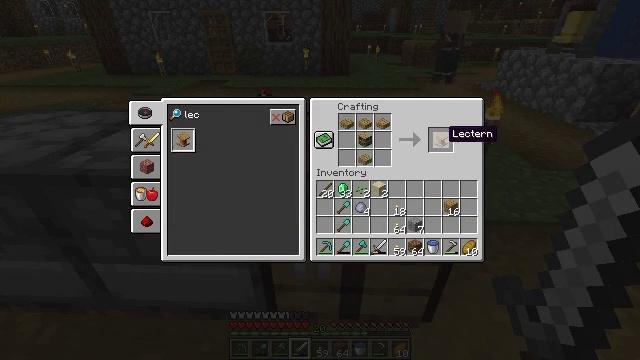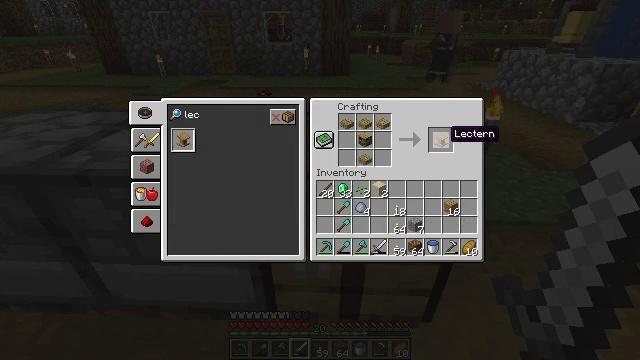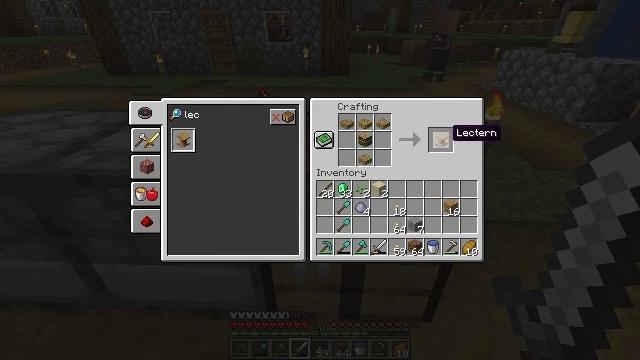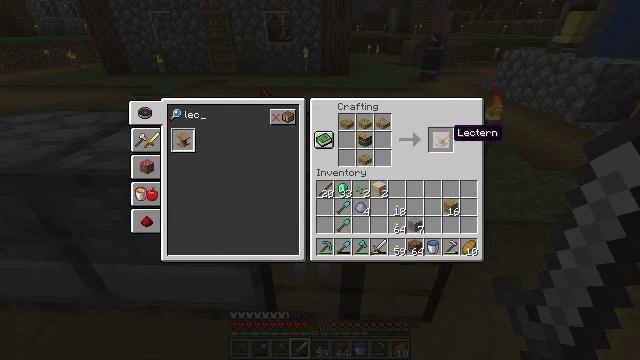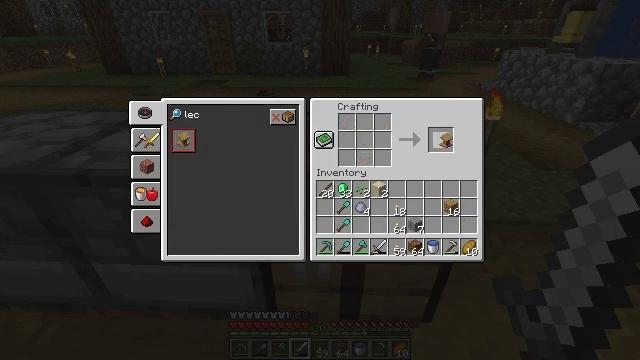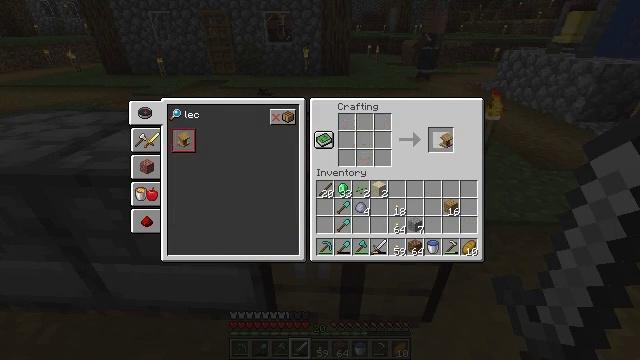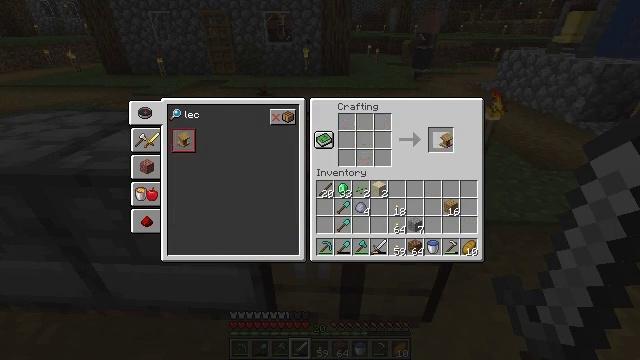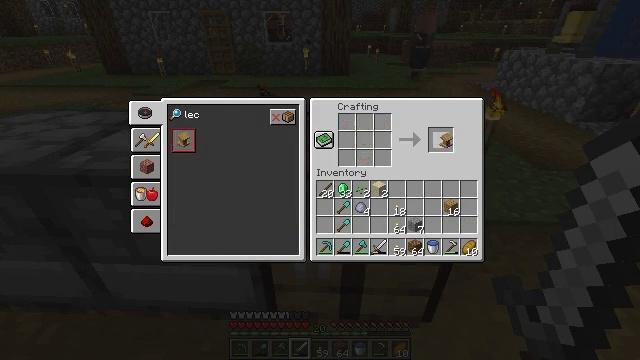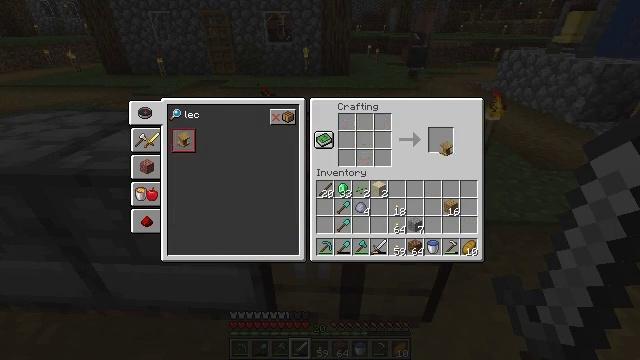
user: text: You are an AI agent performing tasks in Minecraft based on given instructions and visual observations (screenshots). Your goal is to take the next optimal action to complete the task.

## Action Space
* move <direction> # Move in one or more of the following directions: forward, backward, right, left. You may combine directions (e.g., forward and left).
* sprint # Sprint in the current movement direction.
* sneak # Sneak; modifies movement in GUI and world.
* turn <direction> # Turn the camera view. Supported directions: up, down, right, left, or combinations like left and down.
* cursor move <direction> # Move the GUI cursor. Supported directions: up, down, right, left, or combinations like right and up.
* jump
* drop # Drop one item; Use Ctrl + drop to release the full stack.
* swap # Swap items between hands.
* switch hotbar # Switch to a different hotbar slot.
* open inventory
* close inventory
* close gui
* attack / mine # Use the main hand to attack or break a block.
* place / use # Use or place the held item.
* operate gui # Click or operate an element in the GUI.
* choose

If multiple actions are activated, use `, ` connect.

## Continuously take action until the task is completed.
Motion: motion action
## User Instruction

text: Create a lectern using the crafting table.
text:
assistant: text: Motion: no_op
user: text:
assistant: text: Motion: no_op
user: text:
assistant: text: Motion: no_op
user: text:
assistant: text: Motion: operate gui
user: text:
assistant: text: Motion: operate gui
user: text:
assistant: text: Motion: operate gui
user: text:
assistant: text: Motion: no_op
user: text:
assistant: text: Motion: cursor move down
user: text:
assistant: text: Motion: no_op